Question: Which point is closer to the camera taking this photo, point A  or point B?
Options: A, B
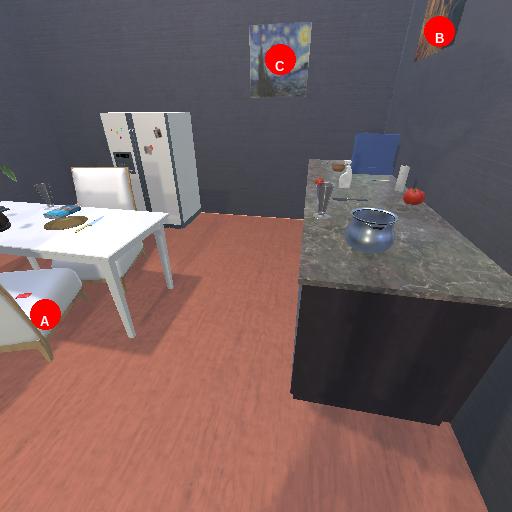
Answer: A